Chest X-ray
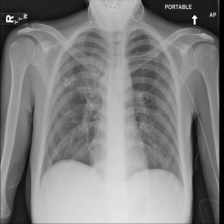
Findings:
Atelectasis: negative
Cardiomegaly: negative
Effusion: negative
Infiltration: positive
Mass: negative
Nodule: positive
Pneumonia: negative
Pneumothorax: negative
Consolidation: negative
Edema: negative
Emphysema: negative
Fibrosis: negative
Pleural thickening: negative
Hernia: negative